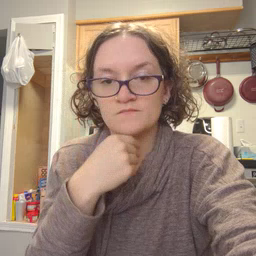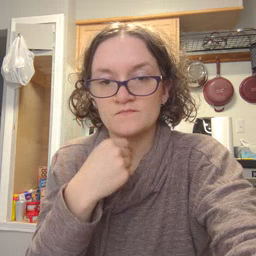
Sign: pretty